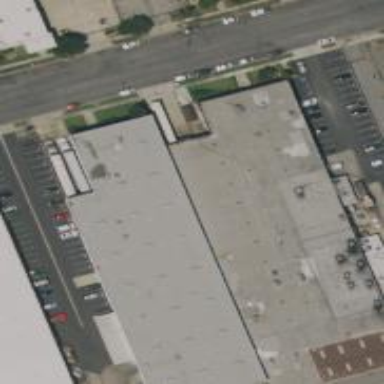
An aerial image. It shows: Factory building.